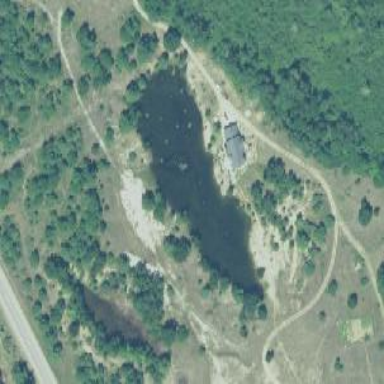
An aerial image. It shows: Serene pond surrounded by nature.